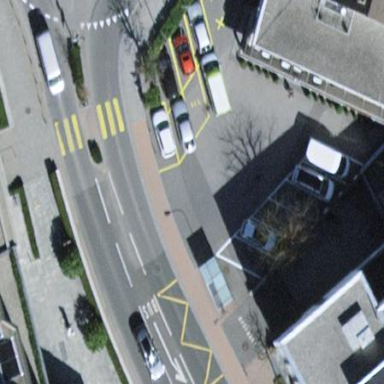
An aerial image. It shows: Parking area with surface.